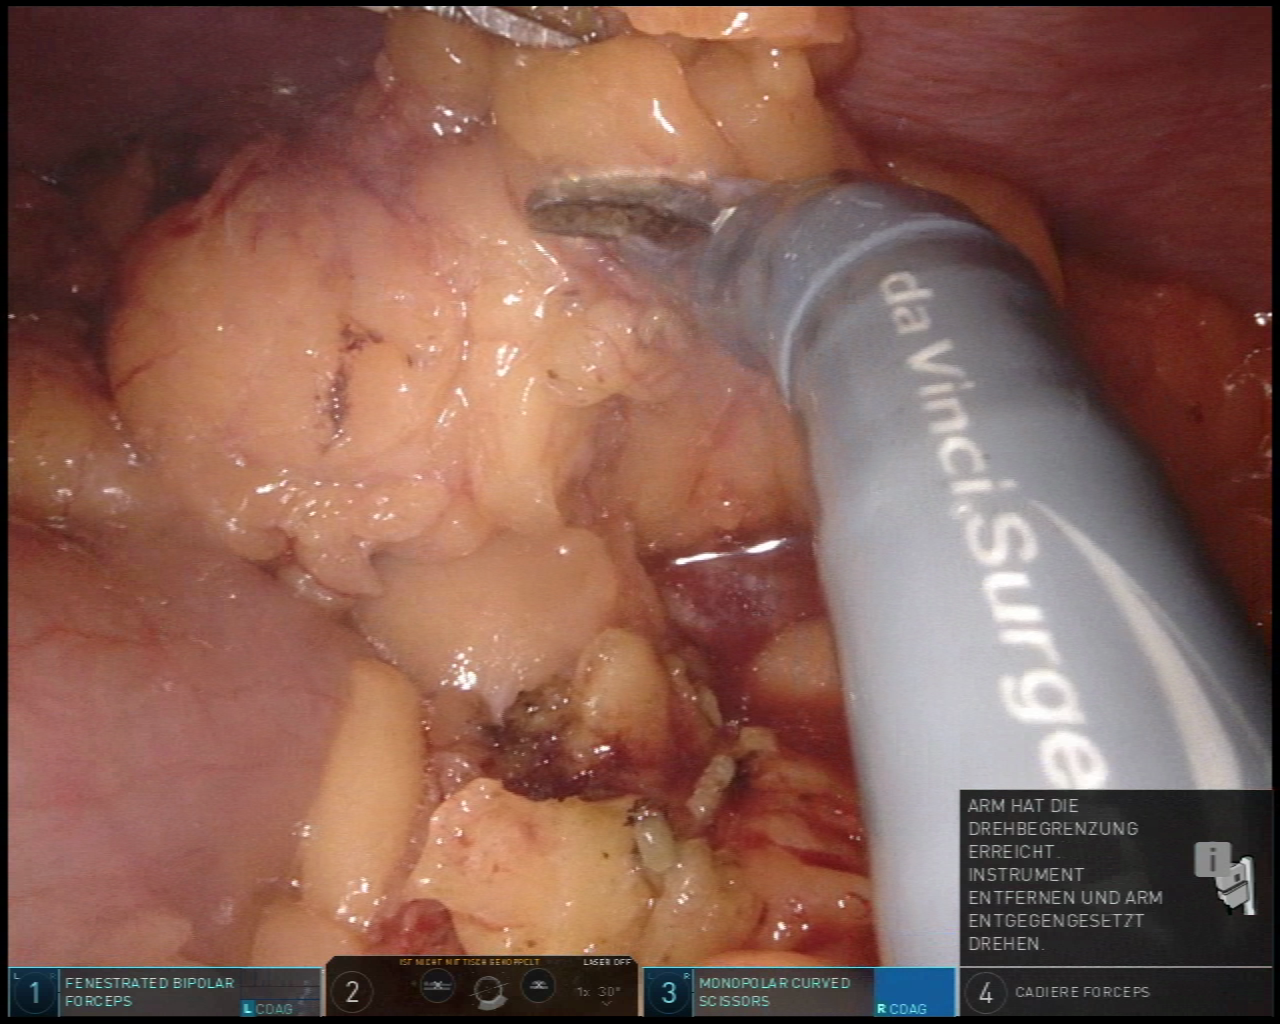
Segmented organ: spleen
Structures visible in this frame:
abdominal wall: yes
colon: yes
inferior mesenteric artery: no
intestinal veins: no
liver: no
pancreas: no
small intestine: no
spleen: yes
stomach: no
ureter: no
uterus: no
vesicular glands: no